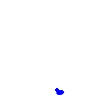
Particle: kaon